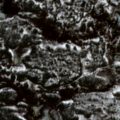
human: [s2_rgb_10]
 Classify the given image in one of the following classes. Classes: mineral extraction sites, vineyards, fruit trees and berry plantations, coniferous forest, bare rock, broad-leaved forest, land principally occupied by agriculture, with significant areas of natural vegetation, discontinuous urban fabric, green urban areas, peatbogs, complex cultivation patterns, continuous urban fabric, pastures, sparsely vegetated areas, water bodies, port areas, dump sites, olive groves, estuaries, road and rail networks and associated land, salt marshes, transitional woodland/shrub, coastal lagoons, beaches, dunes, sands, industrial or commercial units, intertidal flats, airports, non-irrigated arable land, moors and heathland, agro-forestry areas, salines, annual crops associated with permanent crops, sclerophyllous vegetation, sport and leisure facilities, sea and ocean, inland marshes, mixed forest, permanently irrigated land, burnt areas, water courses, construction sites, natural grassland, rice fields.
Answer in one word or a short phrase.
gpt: coniferous forest, mixed forest, transitional woodland/shrub, peatbogs